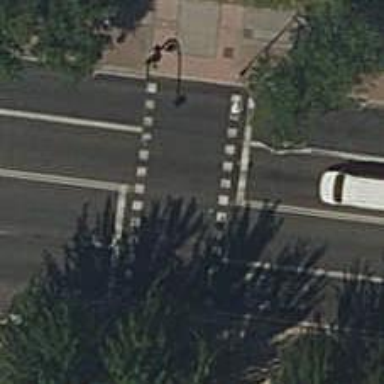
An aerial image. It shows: Road with traffic signals at crossing.